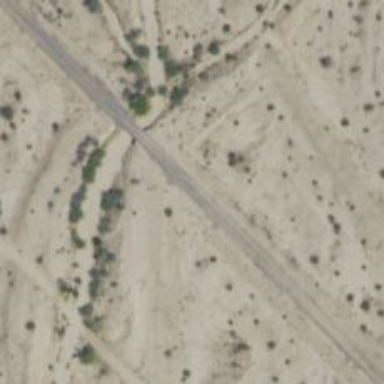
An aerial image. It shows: Abandoned railway.